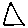
Label: triangle